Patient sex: F
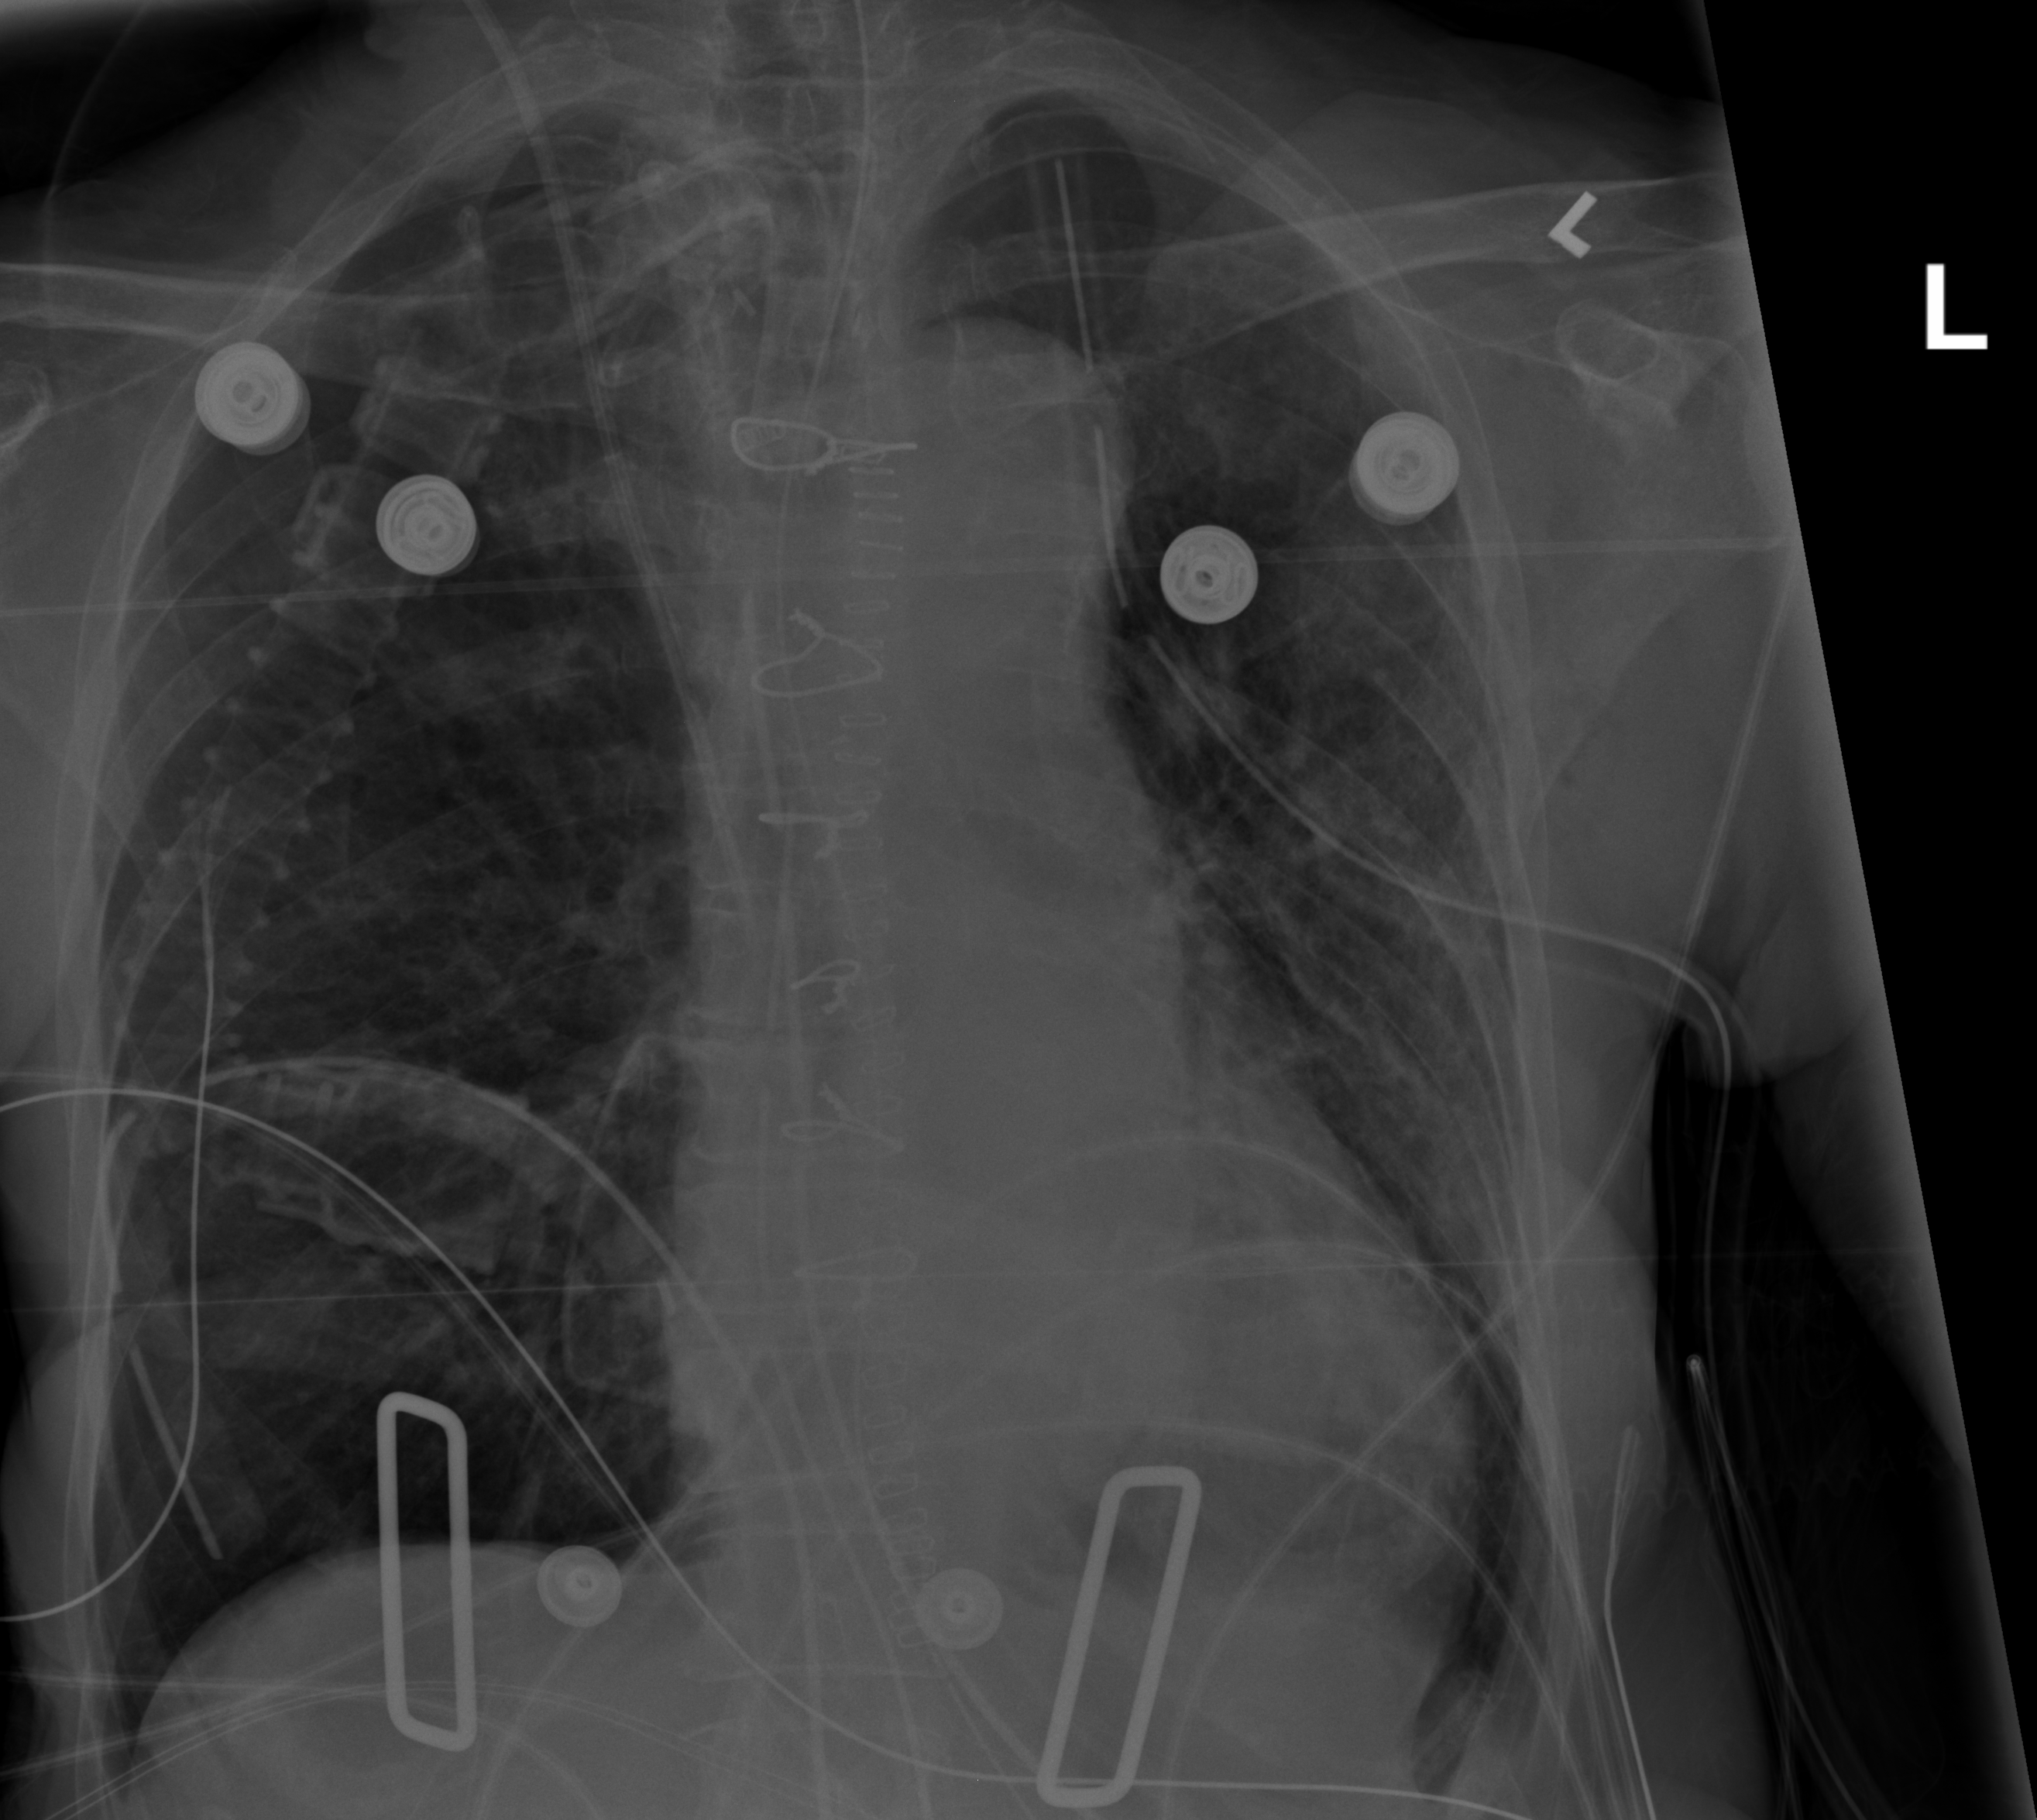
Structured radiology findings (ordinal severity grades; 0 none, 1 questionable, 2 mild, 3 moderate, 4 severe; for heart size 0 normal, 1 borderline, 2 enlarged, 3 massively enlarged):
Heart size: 1
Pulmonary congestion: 0
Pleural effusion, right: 0
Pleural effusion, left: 2
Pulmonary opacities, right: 0
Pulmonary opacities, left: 2
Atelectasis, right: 0
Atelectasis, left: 2